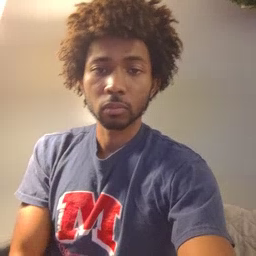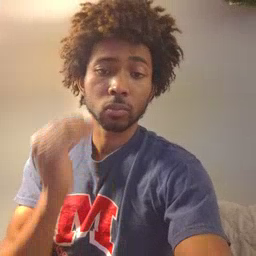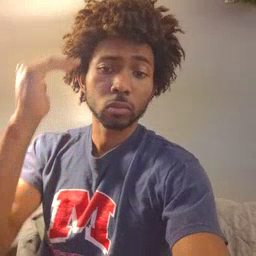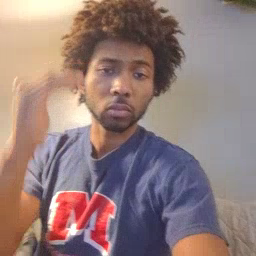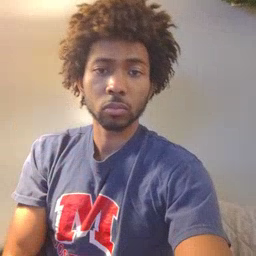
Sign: head